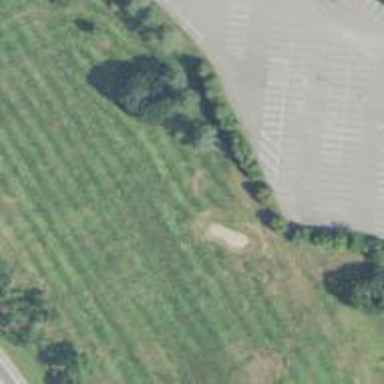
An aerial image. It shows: Grassy area designated as golf fairway.